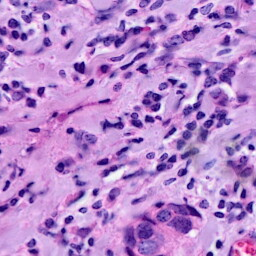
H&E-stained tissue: Breast